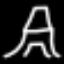
Label: The Eiffel Tower